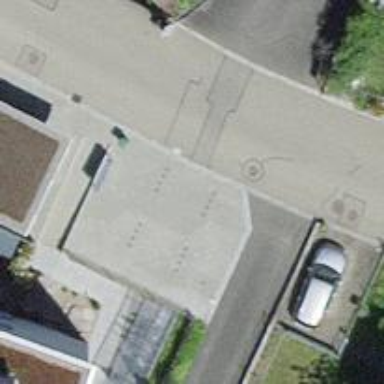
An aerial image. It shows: Residential road with asphalt surface.